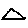
Label: triangle